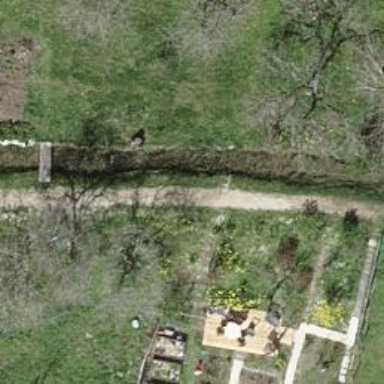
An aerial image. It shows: Ground path.